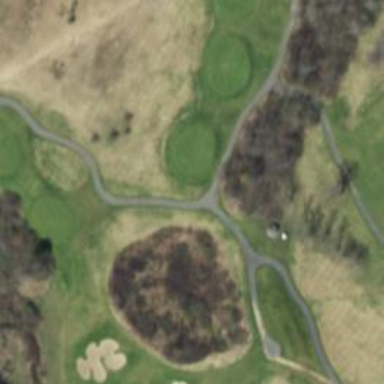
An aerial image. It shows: Grass area designated as golf tee.